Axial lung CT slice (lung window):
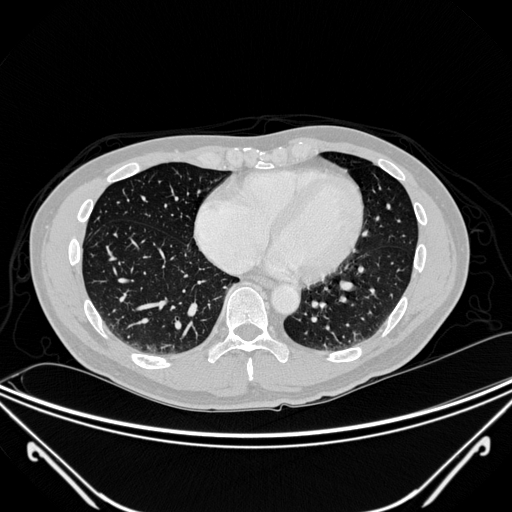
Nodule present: no